Question: I have a select element that I fill with file names using ajax.
The HTML is:
'''
<select id='load_dropdown' name=loads help_token="load_dropdown" title="">
<option value='' selected='selected'>LOAD</option>
</select>
'''
The call to fill the element is:
'''
$('select#load_dropdown') .load('getFiles.php', {list : 'LOAD'}); //fill the load drop down list
'''
getFiles.php: is
'''
$dir = $_SESSION['user']['id'] . "/xmls/"; // files are in xmls dir
if ($dirHandle = opendir($dir) ){
}
else {
echo ("<br />getFiles.php: $dir not found.");
exit;
}
echo ("<option selected='selected' value=''><b> $list </b> </option>"); // first line of this drop down option
while (false !== ($fileName = readdir($dirHandle))) {
if ($fileName == "." || $fileName == "..") {
continue;
}
$fileNames[] = $fileName; // collect file names
}
sort($fileNames);
foreach ($fileNames as $fileName) {
$displayName = basename($fileName, '.xml'); // cut .xml at end
echo ("<option value='$displayName'>" . $displayName . "</option>");
}
}
'''
This works fine for Firefox, Chrome, Safari, and IE10. It doesn't work for IE9.
With IE9 the select element does not fill with the loaded information, though I can see that getFiles.php call is returning the correct data. After the call the select element is

Does anyone know what's going on with IE9?
Thanks.
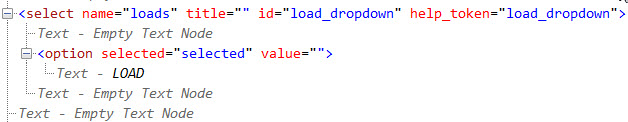
Answer: What is your jquery version ?
I've test this code with 1.9.1 and 1.10.2 :
'''
<?php
//$dir = $_SESSION['user']['id'] . "/xmls/"; // files are in xmls dir
$dir = 'xmls/'; // for testing
if ($dirHandle = opendir($dir) ){
} else {
echo ("<br />getFiles.php: $dir not found.");
exit;
}
echo ("<option selected='selected' value=''><b> $list </b> </option>"); // first line of this drop down option
while (false !== ($fileName = readdir($dirHandle))) {
if ($fileName == "." || $fileName == "..") {
continue;
}
$fileNames[] = $fileName; // collect file names
}
sort($fileNames);
foreach ($fileNames as $fileName) {
$displayName = basename($fileName, '.xml'); // cut .xml at end
echo ("<option value='$displayName'>" . $displayName . "</option>");
}
'''
'''
<script src="jquery-1.10.2.min.js" type="text/javascript"></script>
<select id='load_dropdown' name=loads help_token="load_dropdown" title="">
<option value='LOAD' selected='selected'>LOAD</option>
</select>
<script>
$('select#load_dropdown').load('getFiles.php', {list : 'LOAD'}); //fill the load drop down list
</script>
'''
I have created a 'xmls' folder in the root of the project with 'file1.xml' and 'file2.xml'.
It works on IE9 (ver 9.0.8112. update 9.0.24) (same result as other browsers). the listbox contain 'file1' and 'file2' :

If you want to see the generated html, you juste have to click the refresh button (in the red square)
Hope it's what you want.